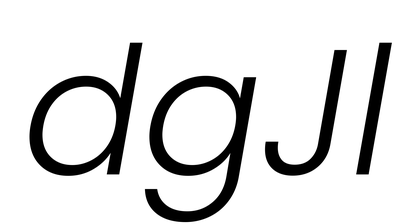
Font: Poppins-LightItalic